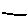
Label: line